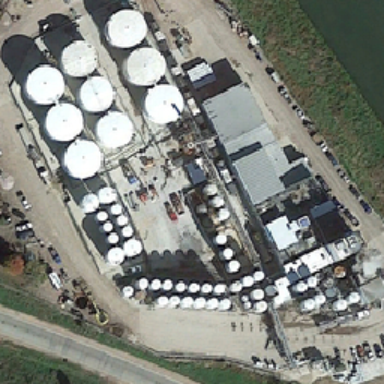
The white buildings with dense atmosphere look very beautiful .